Question: I'm working on styling a TabControl on a PC runnnig Windows 7 and everything looked fine, but when I tried running it in Windows XP, I get a hideous white border around the TabControl:

I believe it's the same problem fighting with luna (described here <URL>, but I'm at a loss as to what to change in the template...
The style for the TabControl is as follows:
'''
<Style TargetType="{x:Type TabItem}">
<Setter Property="Template">
<Setter.Value>
<ControlTemplate TargetType="{x:Type TabItem}">
<Grid>
<Border Name="Border" Margin="0,10,0,-10" BorderBrush="Transparent" BorderThickness="1,1,0,0" CornerRadius="5,0,0,5">
<Border.Background>
<LinearGradientBrush EndPoint="1.407,0.5" StartPoint="-0.407,0.5">
<GradientStop Color="#49000000" Offset="0"/>
<GradientStop Offset="1" Color="#09FFFFFF"/>
</LinearGradientBrush>
</Border.Background>
<ContentPresenter x:Name="ContentSite"
TextBlock.FontSize="15"
TextBlock.Foreground="#22ffffff"
VerticalAlignment="Center"
HorizontalAlignment="Center"
ContentSource="Header"
Margin="5,5,2,5"
RecognizesAccessKey="True">
<ContentPresenter.LayoutTransform>
<RotateTransform Angle="270" />
</ContentPresenter.LayoutTransform>
</ContentPresenter>
</Border>
</Grid>
<ControlTemplate.Triggers>
<Trigger Property="IsSelected" Value="True">
<Setter Property="Panel.ZIndex" Value="100" />
<Setter TargetName="Border" Property="Background" Value="Red" />
<Setter TargetName="Border" Property="BorderThickness" Value="1,1,0,0" />
<Setter TargetName="ContentSite" Property="TextBlock.Foreground" Value="White"/>
</Trigger>
<Trigger Property="IsEnabled" Value="False">
<Setter TargetName="Border" Property="Background" Value="DarkRed" />
<Setter TargetName="Border" Property="BorderBrush" Value="Black" />
<Setter Property="Foreground" Value="DarkGray" />
</Trigger>
</ControlTemplate.Triggers>
</ControlTemplate>
</Setter.Value>
</Setter>
</Style>
'''
and the actual TabControl' XAML (nothing fancy) is:
'''
<TabControl Grid.Row="1" Grid.Column="0" Margin="5,5" TabStripPlacement="Left"
Background="Transparent" HorizontalAlignment="Stretch" BorderThickness="0,0,0,0">
<TabControl.BitmapEffect>
<DropShadowBitmapEffect Color="Black" Direction="270"/>
</TabControl.BitmapEffect>
<TabItem Header="Tab Item 1"/>
<TabItem Header="Tab Item 2"/>
<TabItem Header="Tab Item 3"/>
<TabItem Header="Tab Item 4"/>
</TabControl>
'''
any help would be much appreciated!
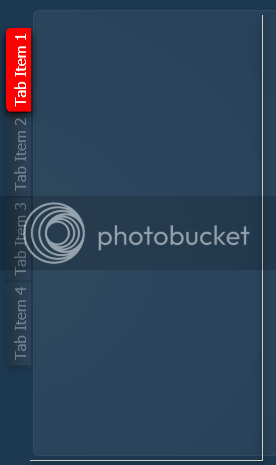
Answer: Found a solution, normal method - pull a simple styled control in blend apart :)
Here's the style I had to add to remove that border in case anyone is interested:
'''
<Style TargetType="{x:Type TabControl}">
<Setter Property="Template">
<Setter.Value>
<ControlTemplate TargetType="{x:Type TabControl}">
<Grid KeyboardNavigation.TabNavigation="Local">
<Grid.ColumnDefinitions>
<ColumnDefinition Width="33"/>
<ColumnDefinition Width="*"/>
</Grid.ColumnDefinitions>
<TabPanel Grid.Column="0" Margin="0,0,4,-1" x:Name="HeaderPanel" Background="Transparent" IsItemsHost="True" Panel.ZIndex="1" KeyboardNavigation.TabIndex="1"/>
<Border Grid.Column="1" x:Name="Border" Background="{DynamicResource WindowBackgroundBrush}" BorderBrush="{DynamicResource SolidBorderBrush}" BorderThickness="0" CornerRadius="2" KeyboardNavigation.DirectionalNavigation="Contained" KeyboardNavigation.TabNavigation="Local" KeyboardNavigation.TabIndex="2">
<ContentPresenter Margin="4" x:Name="PART_SelectedContentHost" ContentSource="SelectedContent"/>
</Border>
</Grid>
<ControlTemplate.Triggers>
<Trigger Property="IsEnabled" Value="False">
<Setter Property="Foreground" Value="{DynamicResource DisabledForegroundBrush}"/>
<Setter Property="BorderBrush" Value="{DynamicResource DisabledBorderBrush}" TargetName="Border"/>
</Trigger>
</ControlTemplate.Triggers>
</ControlTemplate>
</Setter.Value>
</Setter>
</Style>
'''